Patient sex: M
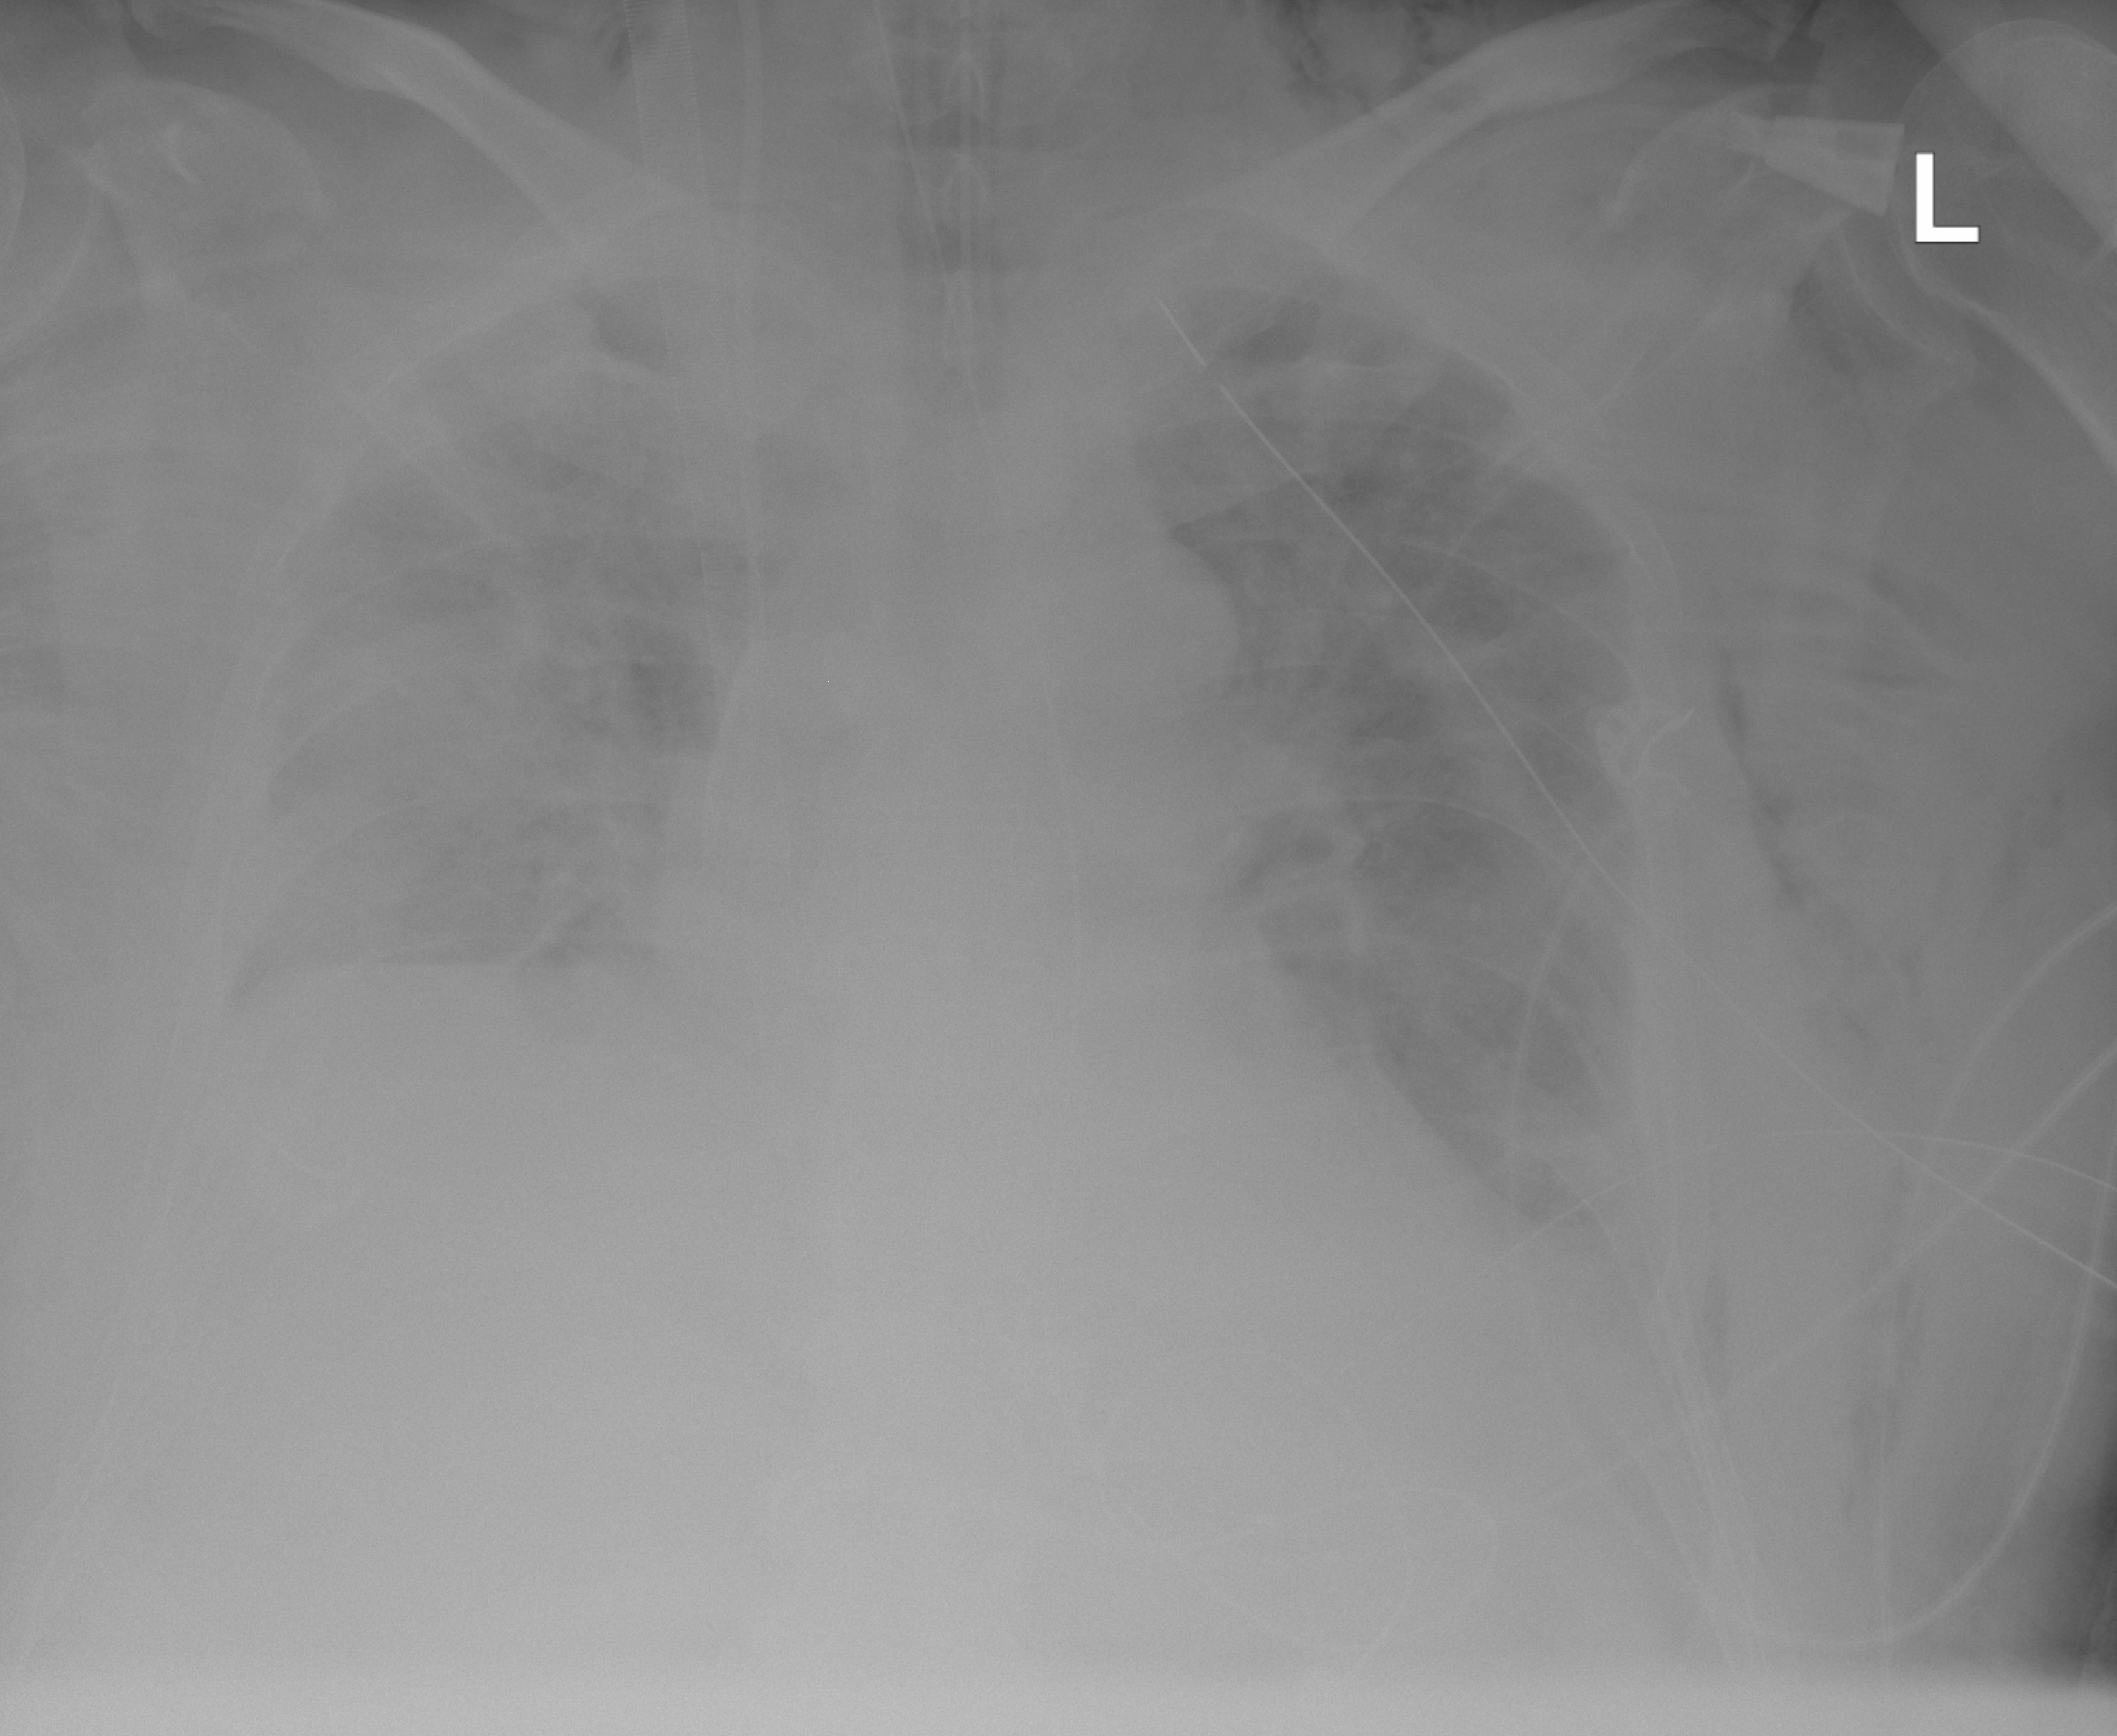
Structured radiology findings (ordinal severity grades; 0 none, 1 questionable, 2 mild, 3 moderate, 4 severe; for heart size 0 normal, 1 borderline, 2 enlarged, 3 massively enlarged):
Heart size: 1
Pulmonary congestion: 0
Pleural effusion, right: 3
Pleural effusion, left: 2
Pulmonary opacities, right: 1
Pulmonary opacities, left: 0
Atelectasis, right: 3
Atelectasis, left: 2